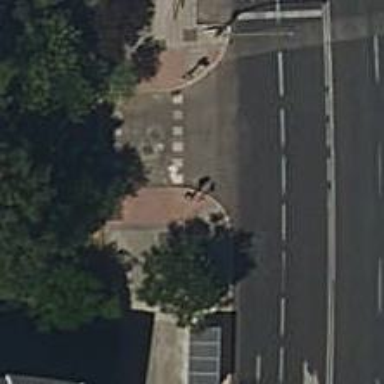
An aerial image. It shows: Crossing with traffic signals.